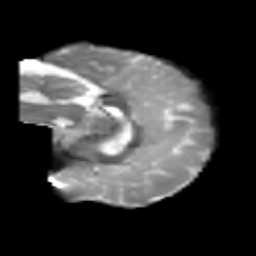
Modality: T2w
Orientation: sagittal
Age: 7
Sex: male
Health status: healthy